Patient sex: M
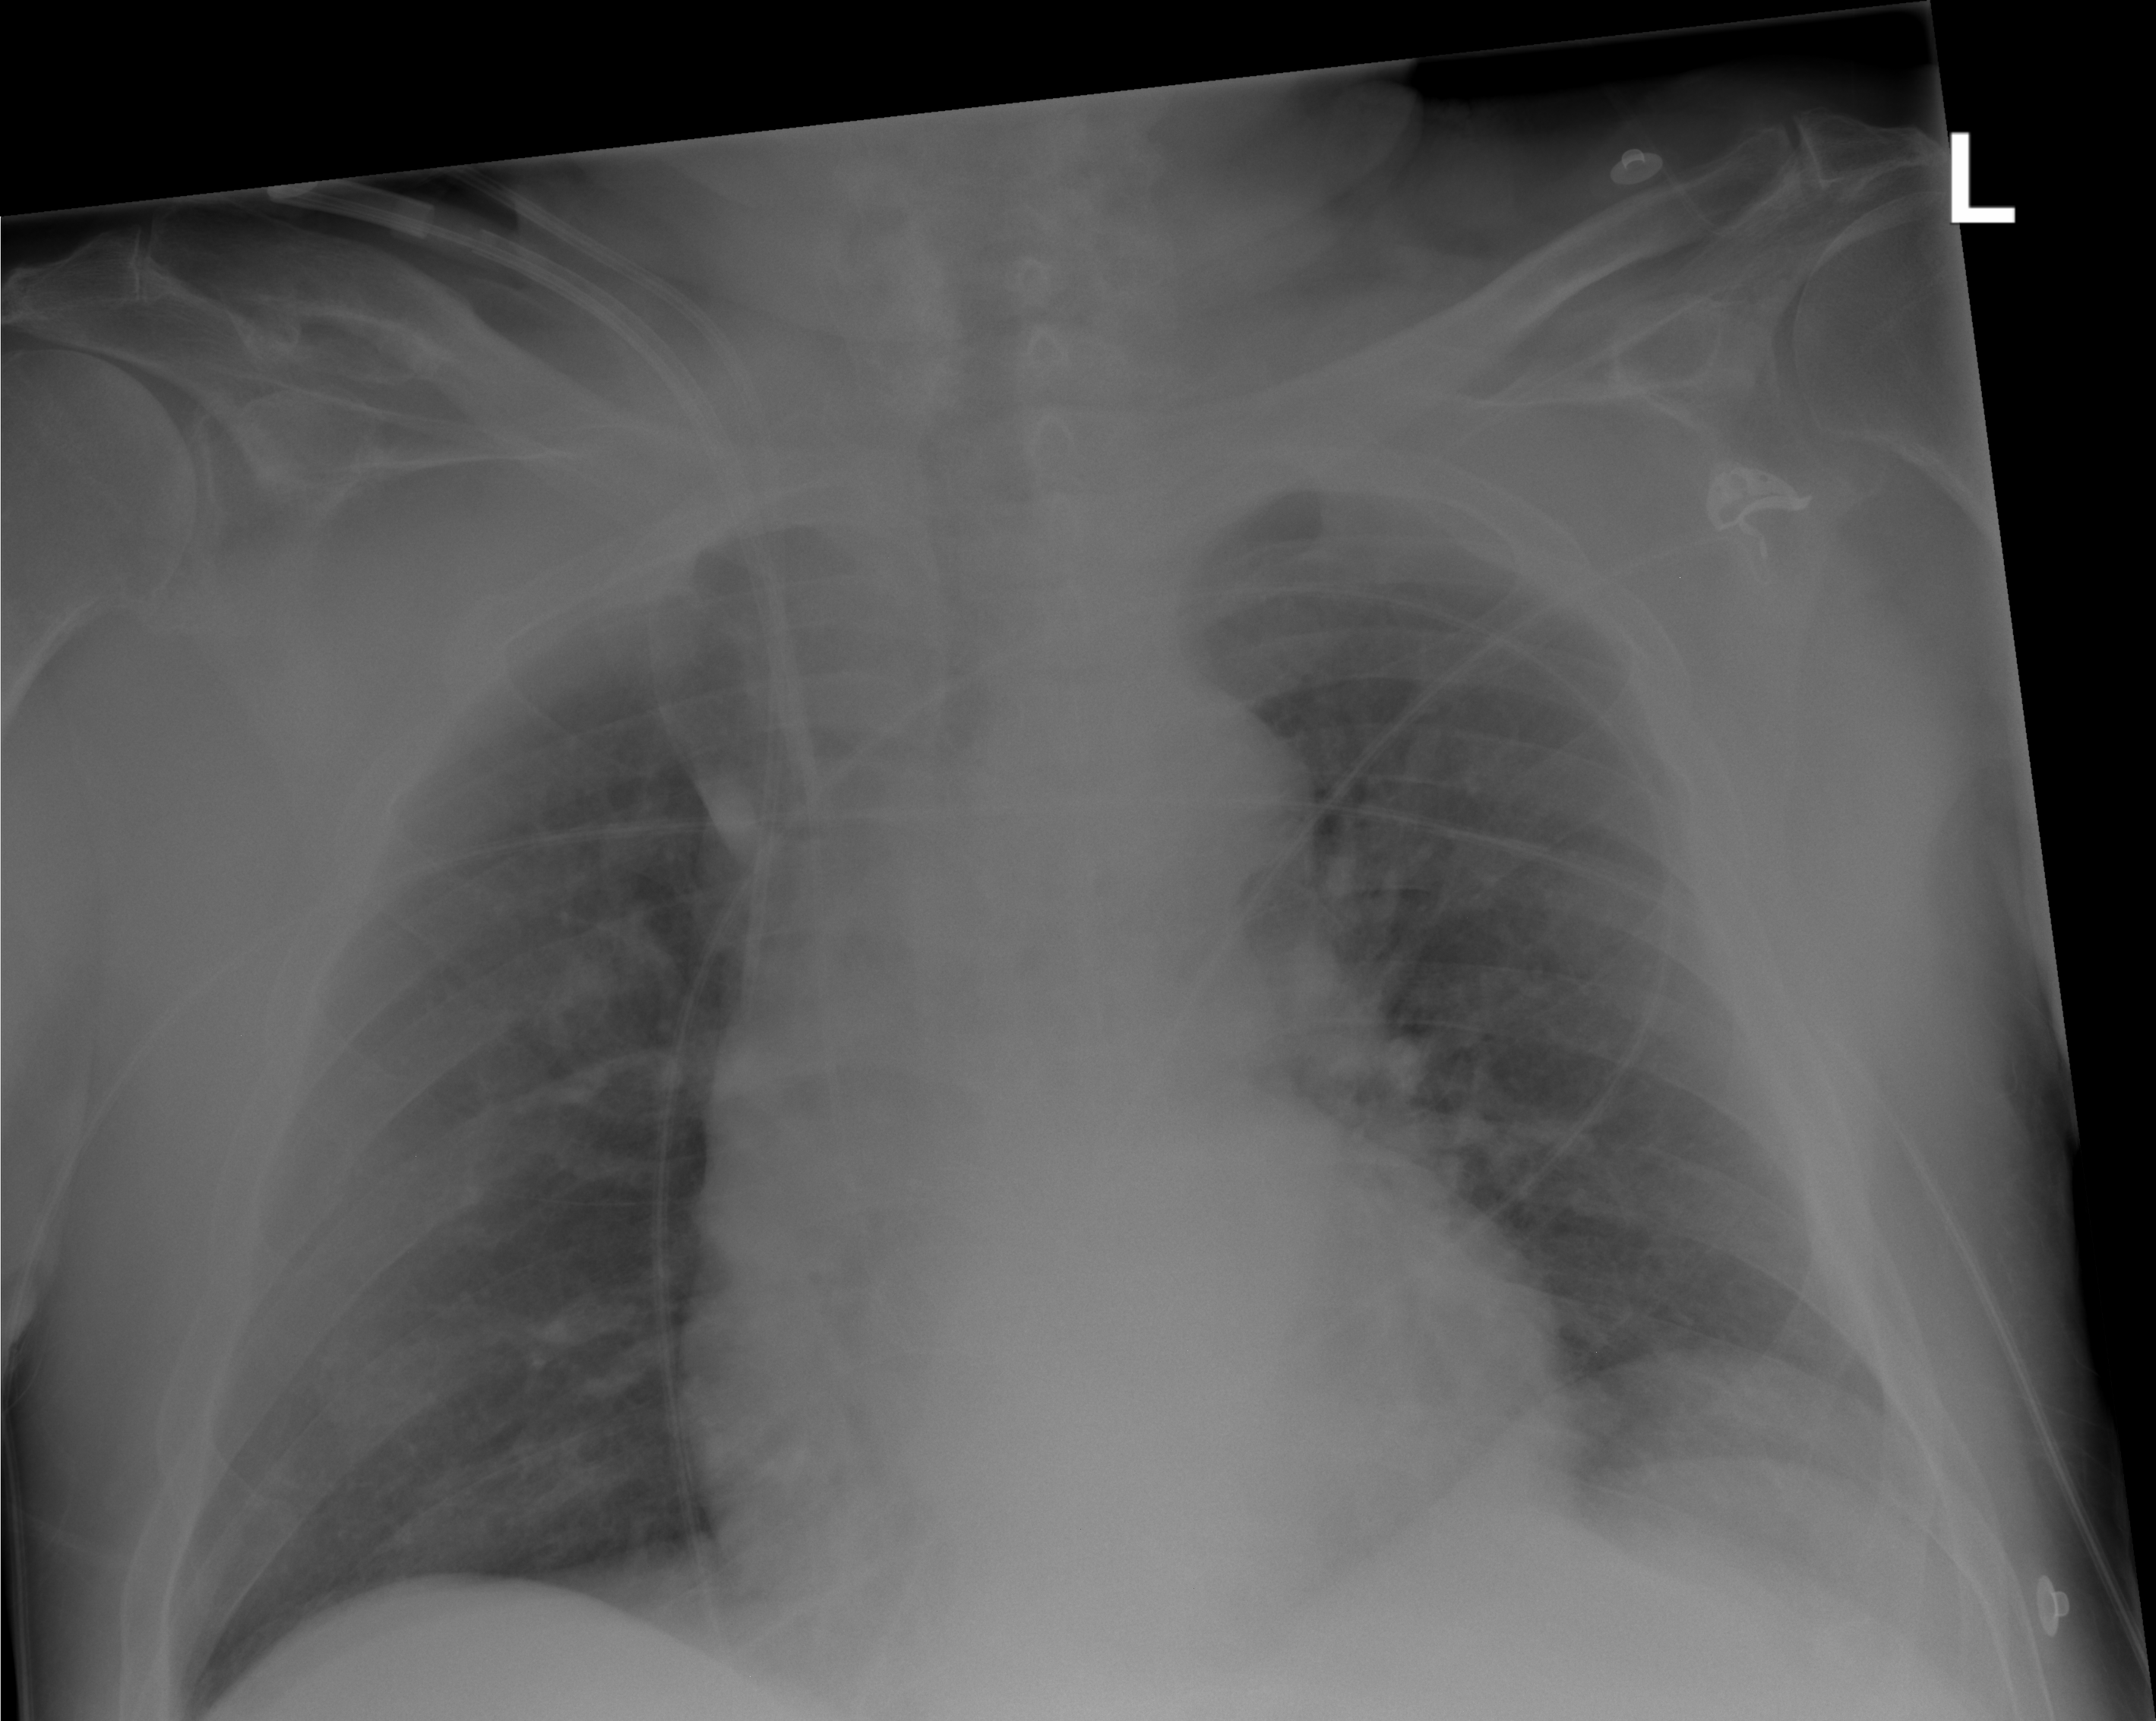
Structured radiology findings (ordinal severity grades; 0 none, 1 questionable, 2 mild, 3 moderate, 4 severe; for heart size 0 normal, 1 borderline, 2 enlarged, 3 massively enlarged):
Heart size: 0
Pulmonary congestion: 3
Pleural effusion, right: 0
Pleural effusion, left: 0
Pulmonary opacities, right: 0
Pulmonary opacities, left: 0
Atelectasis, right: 0
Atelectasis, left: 0